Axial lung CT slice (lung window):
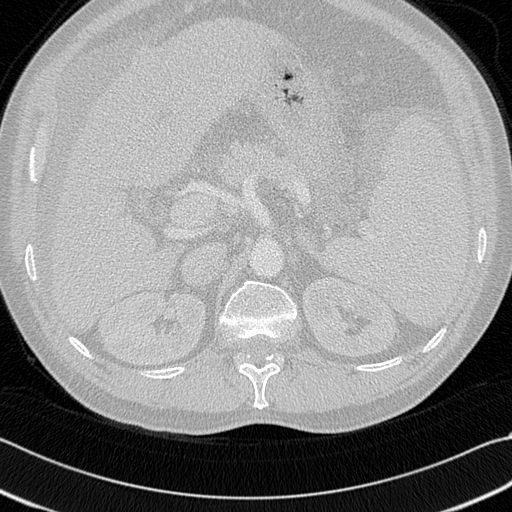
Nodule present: no